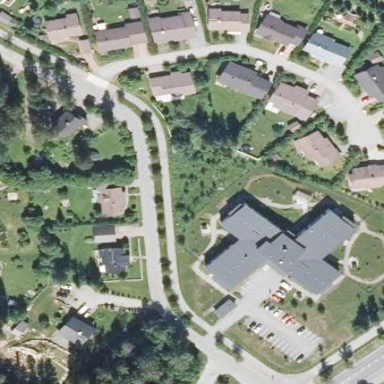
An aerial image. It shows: Nursing home.